Question: I have just started a computer science degree at university, and I am stuck on a task. I am obviously very new to programming so please don't judge, i'm trying to learn the basics, and this exercise is very basic yet i cannot quite solve it. I have done many iterations to this code, and when i compile and run it on BlueJ it outputs what is expected, however when i submit it to charon, it responds telling me that the code is wrong.
here is my code;
'''
class Main extends BIO
{
public static void main( String args[] )
{
System.out.print( "#Enter Student mark: ");
int cw = BIO.getInt();
System.out.print( "#Enter Student mark: ");
int examMark = BIO.getInt();
System.out.print( ("ex = 71 cw = 40 mark = ") );
System.out.println( (double) (cw+examMark) / 2);
}
}
'''
I have attached a screenshot of the exercise below as well for context.

any help is appreciated thank you.
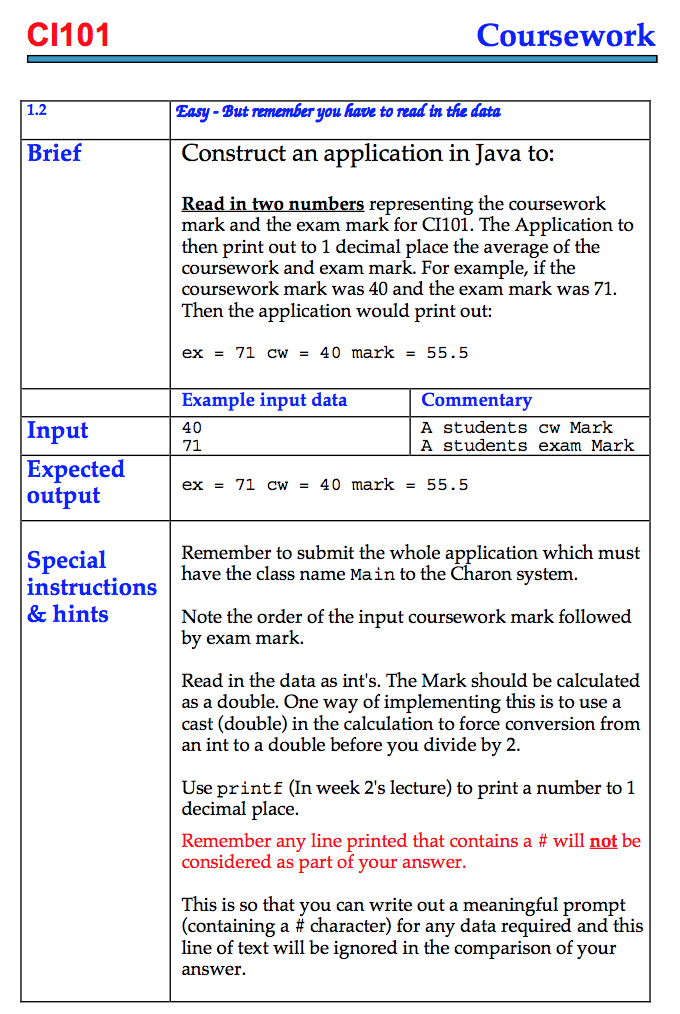
Answer: You need to put in the variables into the 'print' statement, and not a hardcoded value.
'''
System.out.print("ex = " + examMark + " cw = " + cw + " mark = ");
System.out.println((double) (cw + examMark) / 2);
'''